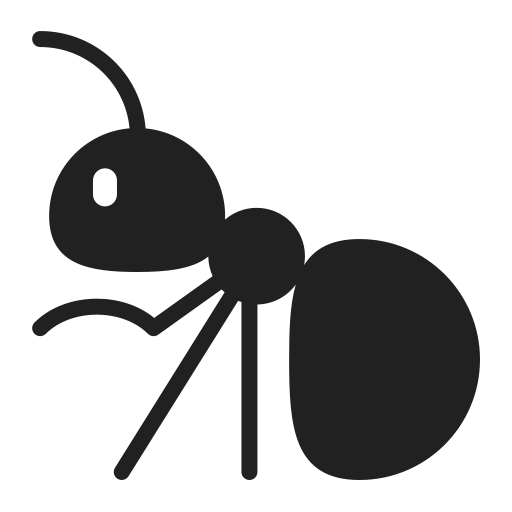
ant high contrast